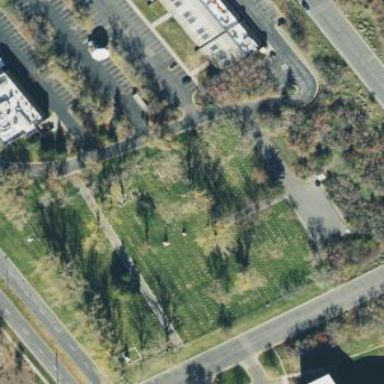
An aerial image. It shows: Cemetery.